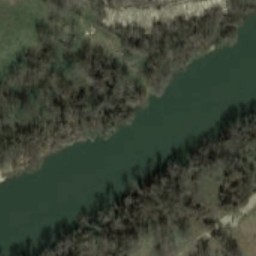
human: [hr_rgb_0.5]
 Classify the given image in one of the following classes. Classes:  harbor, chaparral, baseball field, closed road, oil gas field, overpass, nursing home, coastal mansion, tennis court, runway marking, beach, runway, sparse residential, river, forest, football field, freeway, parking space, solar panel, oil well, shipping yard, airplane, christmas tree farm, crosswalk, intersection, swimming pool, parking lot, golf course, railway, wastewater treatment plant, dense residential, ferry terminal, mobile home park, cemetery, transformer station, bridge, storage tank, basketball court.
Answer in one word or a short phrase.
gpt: river